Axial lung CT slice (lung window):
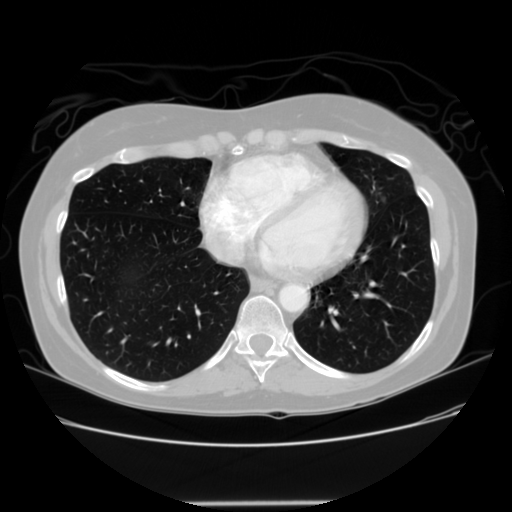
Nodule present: no